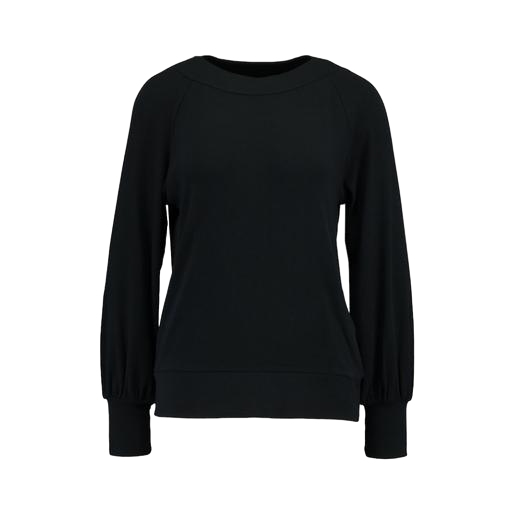
long-sleeve top, black women's perry thermal long sleeve top, black sweatshirt, white background